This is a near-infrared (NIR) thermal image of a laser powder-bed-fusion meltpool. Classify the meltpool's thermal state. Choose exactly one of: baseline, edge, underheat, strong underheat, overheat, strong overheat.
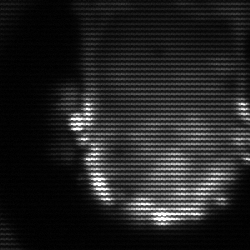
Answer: baseline